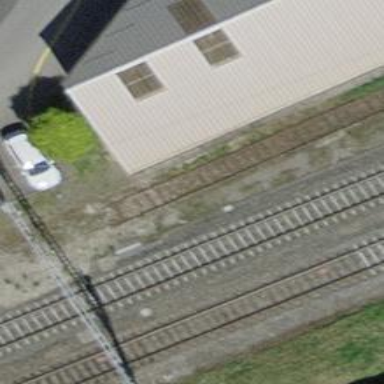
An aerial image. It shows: Railway siding with one electrified track and contact line for powering the train.